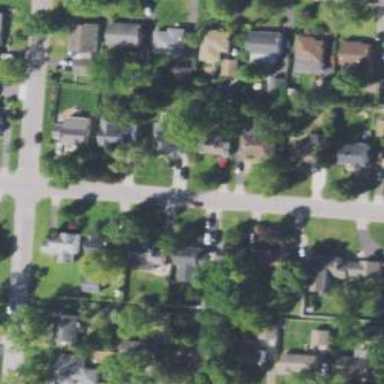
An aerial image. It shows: Residential driveway.